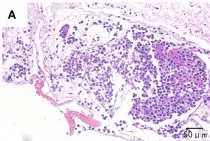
Pathological outcomes of the patient. Preoperatively, (A) (x200): Hematoxylin-eosin staining revealed heteromorphic tumor cells in the pancreas tissue obtained from fine needle aspiration.
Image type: pathology (h&e)